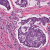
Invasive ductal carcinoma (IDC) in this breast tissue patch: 1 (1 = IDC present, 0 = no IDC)